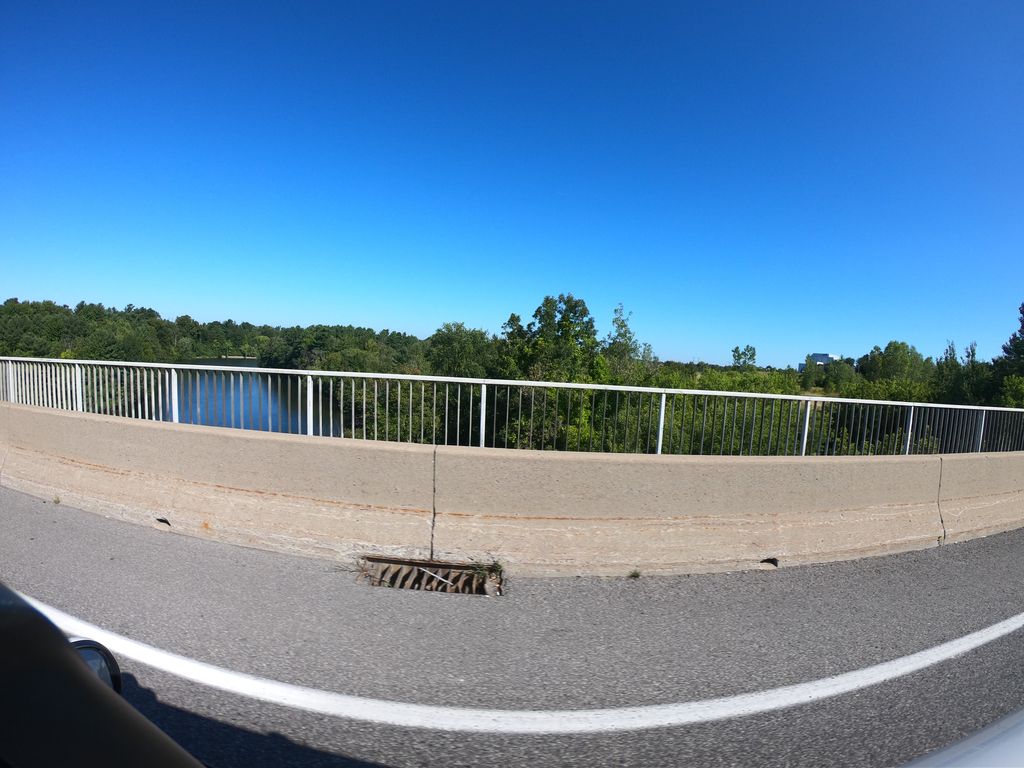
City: ottawa-gatineau